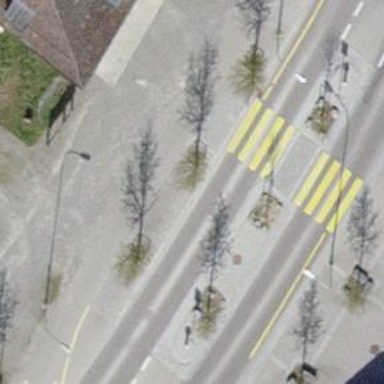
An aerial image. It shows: Island made of paving stones for traffic calming.